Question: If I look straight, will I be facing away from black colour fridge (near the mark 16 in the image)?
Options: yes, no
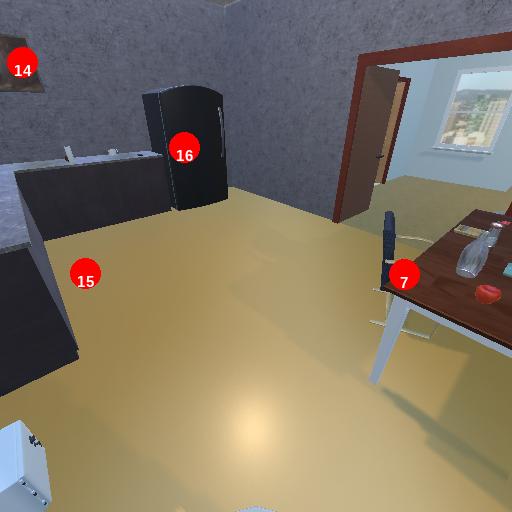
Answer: yes